Aerial crown-view tile of a tropical tree (Barro Colorado Island, Panama), acquired 20250512:
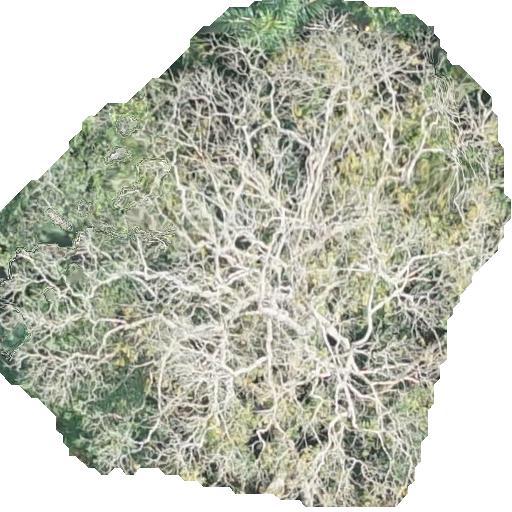
Species: Dipteryx oleifera
GBIF accepted scientific name: Dipteryx oleifera
Crown area: 284.704 m²